Question: I'm using VScode for my python project on macOS, but I cannot use the function of go to definition and can not open file in PROBLEMS.
For example:
when I control-click (macOS) and select go to definition, it raise a warning like this:
Unable to open 'spider.py': A system error occurred (ENOTDIR: not a directory, stat '/Users/gassy/Documents/python_spider/toutiao/spider.py/Users/gassy/Documents/python_spider/toutiao/spider.py').
Also, when I click an entry listed in PROBLEMS, it also give the same error:

It seems like a problem creating the path to the file as the path is repeated in the error message like 'path/to/file.py/path/to/file.py'
Go to Definition works for global variables.
: macOS Mojave
: VScode 1.30.2
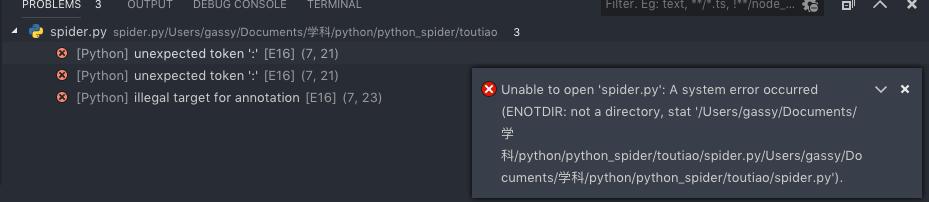
Answer: Finally ,I find the reason!
I thought this bug may be produced by an extension, so I reinstalled VScode for many times followed the method of this website
<URL>
and tried to find the reason.
When I install Visual Studio IntelliCode, it ask me to install Microsoft Python Language Server. After that, this bug happened.
Hope this solution will help you.